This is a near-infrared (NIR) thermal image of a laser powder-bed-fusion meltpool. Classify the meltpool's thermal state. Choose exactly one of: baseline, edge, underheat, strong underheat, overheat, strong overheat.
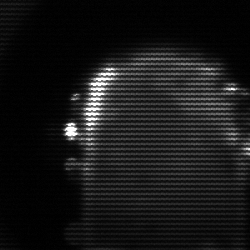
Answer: baseline